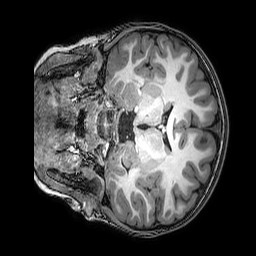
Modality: T1w
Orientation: coronal
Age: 7
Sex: male
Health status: healthy